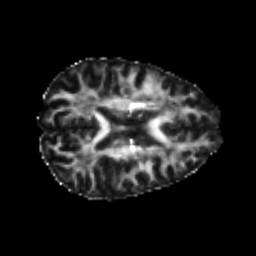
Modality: FA
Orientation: axial
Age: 24
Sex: female
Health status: healthy
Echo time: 0.074 s